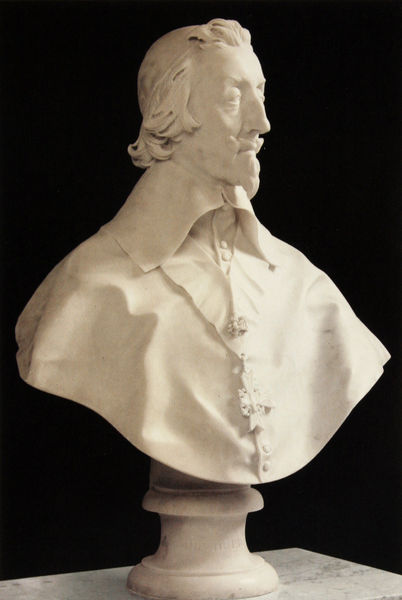
Titel: Porträt Kardinals Armand-Jean du Plessis, Herzog von Richelieu
Künstler: Gianlorenzo Bernini
Standort: Paris
Institution: Musée du Louvre
Schlagwörter: kopf, mann, umhang, weiß, brust, frankreich, marmor, mund, nase, profil, schwarz, blick, alt, bart, kappe, schnurrbart, augen, barock, bärtig, falten, gesicht, kragen, lang, sockel, stein, herr, niederlande, porträt, kirche, schlank, figur, geistlicher, haare, mantel, reich, brustbild, kinn, lippen, locken, skulptur, kette, bischof, schnurbart, ernst, büste, plastik, knöpfe, knopfleiste, revers, foto, fotografie, stolz, kreuz, oberfläche, schwarzweiss, ketten, orden, kardinal, spitzbart, rom, kreuze, anhänger, postament, klassisch, würdenträger, bernini, bekannt, richelieu, weisd, porträtbüste, mazarin, ziegnbart, spitzes kinn, schaut aus wie dali, ein bischof, der welt entrückt, richilieu, sskulptur, richeleu, moustage